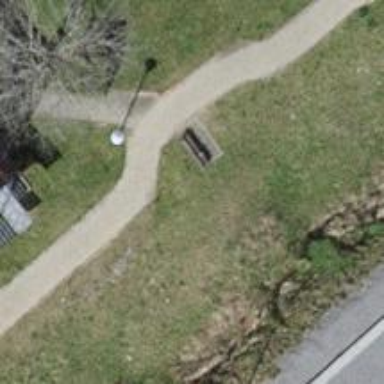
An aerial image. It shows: Brown bench in the vicinity.